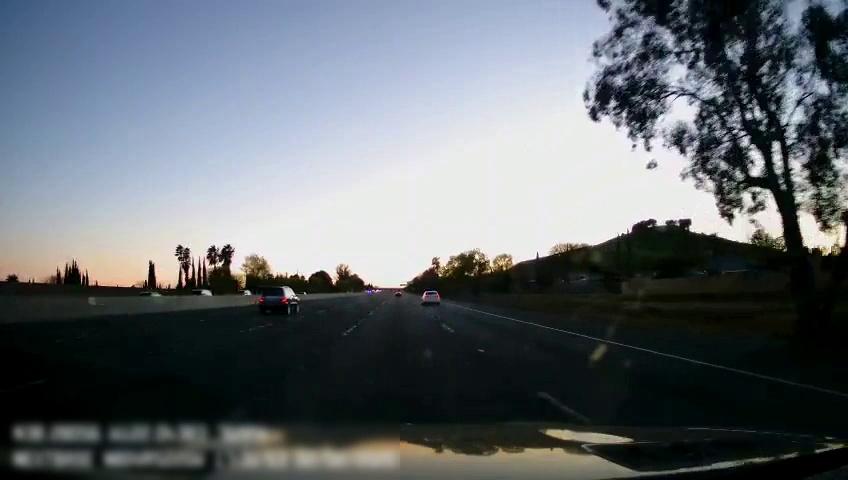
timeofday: Day
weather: Sunny
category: Drivable Space
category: Vehicles | Car
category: Vehicles | SUV
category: Vehicles | Car
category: Vehicles | SUV
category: Vehicles | SUV
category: Lanes | Current Lane
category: Lanes | Current Lane
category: Lanes | Alternate Lane
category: Lanes | Alternate Lane
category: Lanes | Alternate Lane